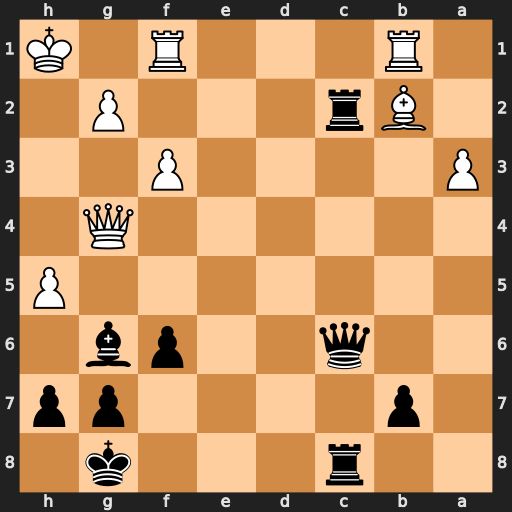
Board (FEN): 2r3k1/1p4pp/2q2pb1/7P/6Q1/P4P2/1Br3P1/1R3R1K
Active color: b
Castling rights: -
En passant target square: -
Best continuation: Rc4 Qxc4+ Qxc4